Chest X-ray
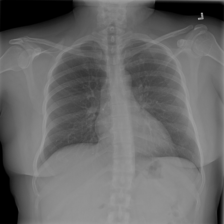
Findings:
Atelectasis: negative
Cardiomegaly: negative
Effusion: negative
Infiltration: positive
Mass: negative
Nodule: negative
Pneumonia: negative
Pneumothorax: negative
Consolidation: negative
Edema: negative
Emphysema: negative
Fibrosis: negative
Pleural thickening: negative
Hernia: negative